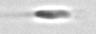
Label: flagellate_morphotype3